A scalogram (wavelet time-scale view) of one vibration snapshot from a rotating machine is shown. Classify the rotor condition as one of: normal, misalignment, unbalance, looseness.
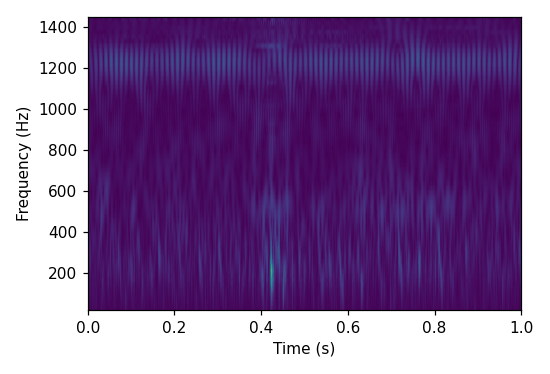
Answer: misalignment